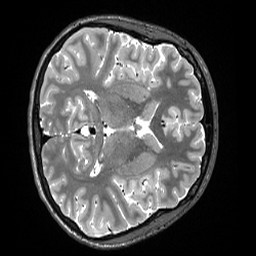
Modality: T2w
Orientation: axial
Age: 30
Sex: female
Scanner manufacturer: siemens
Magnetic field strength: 3 T
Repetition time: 3.2 s
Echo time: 0.563 s